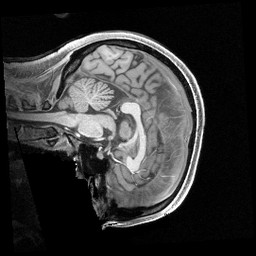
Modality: T1w
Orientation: sagittal
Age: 25
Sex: female
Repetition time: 2.4 s
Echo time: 0.00222 s